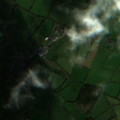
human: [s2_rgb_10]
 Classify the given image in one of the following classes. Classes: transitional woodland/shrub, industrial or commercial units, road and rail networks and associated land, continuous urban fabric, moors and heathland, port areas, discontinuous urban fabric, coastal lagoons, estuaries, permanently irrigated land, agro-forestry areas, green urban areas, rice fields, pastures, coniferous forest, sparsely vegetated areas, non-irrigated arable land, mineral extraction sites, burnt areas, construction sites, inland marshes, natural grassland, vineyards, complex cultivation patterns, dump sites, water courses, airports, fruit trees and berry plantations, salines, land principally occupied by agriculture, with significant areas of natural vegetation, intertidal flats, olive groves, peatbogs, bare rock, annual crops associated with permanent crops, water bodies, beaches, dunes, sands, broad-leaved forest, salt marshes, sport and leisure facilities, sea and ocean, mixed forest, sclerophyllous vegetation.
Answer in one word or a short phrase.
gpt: pastures, coniferous forest